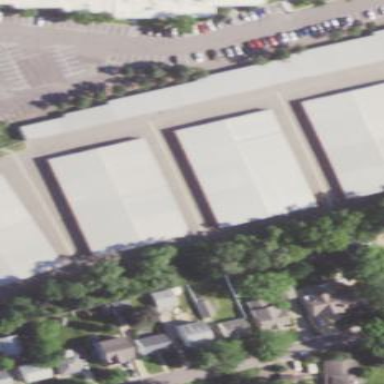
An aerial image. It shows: Group of garages.